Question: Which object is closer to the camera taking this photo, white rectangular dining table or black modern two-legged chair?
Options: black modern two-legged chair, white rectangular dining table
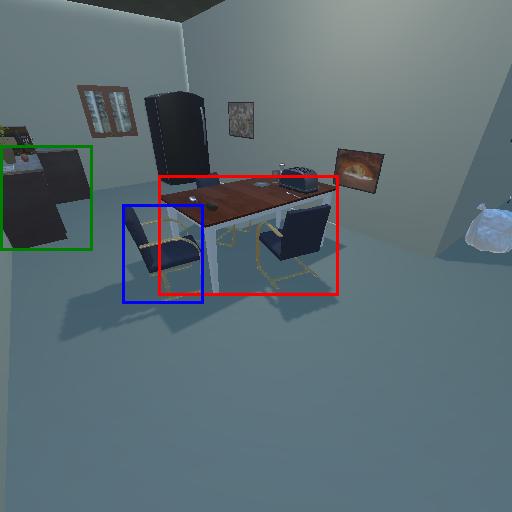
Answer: black modern two-legged chair